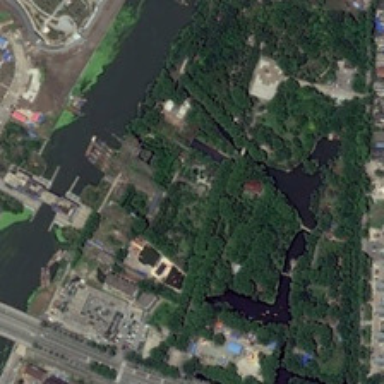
A river and some buildings are near a park with many green trees and a pond .